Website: lowes
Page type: billing-address
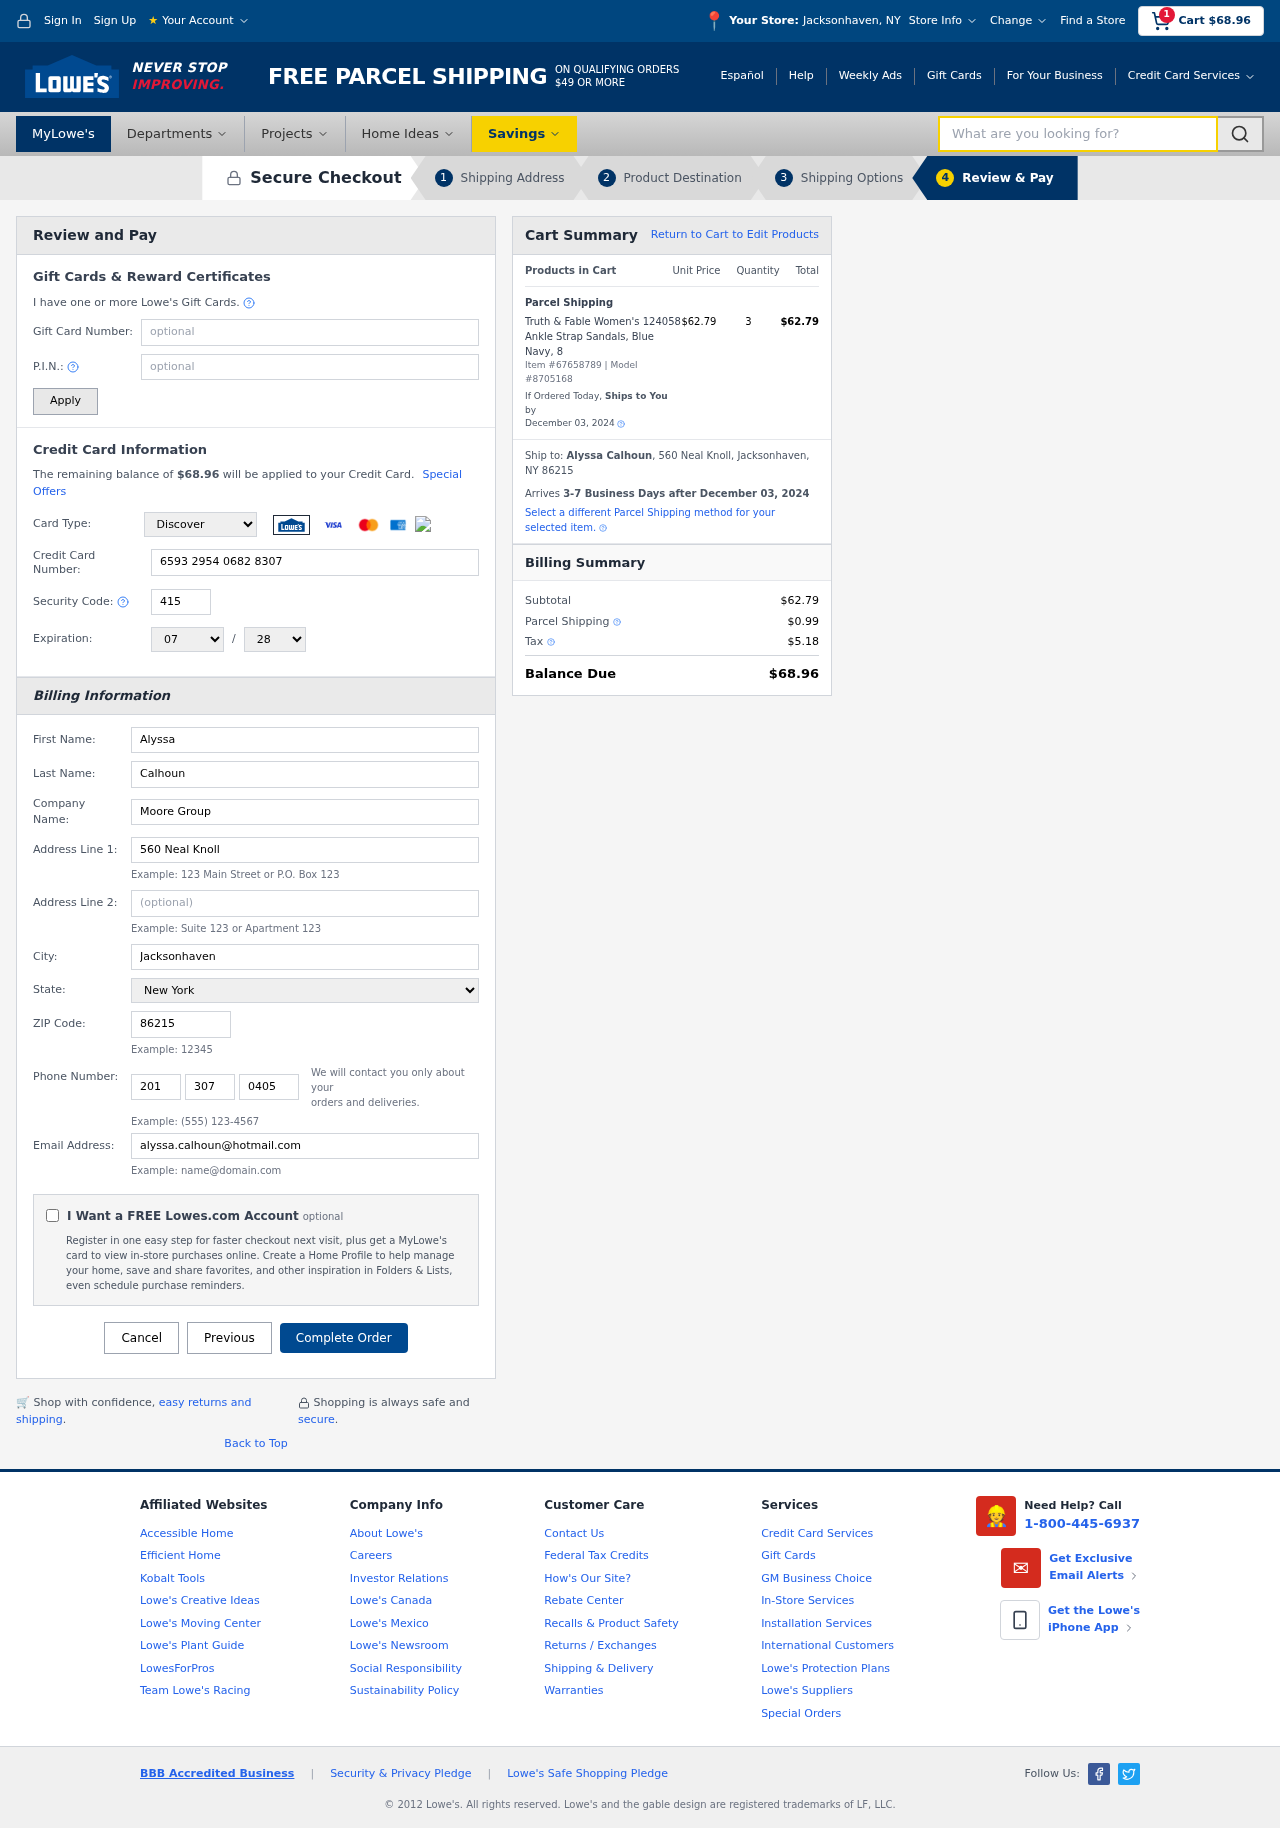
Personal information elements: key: PII_CARD_CVV
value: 415
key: PII_CARD_EXPIRY_MONTH
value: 07
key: PII_CARD_EXPIRY_YEAR
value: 28
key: PII_CARD_NUMBER
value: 6593 2954 0682 8307
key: PII_CARD_TYPE
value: Discover
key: PII_CITY
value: Jacksonhaven
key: PII_CITY_STATE
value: Jacksonhaven, NY
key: PII_COMPANY
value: Moore Group
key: PII_EMAIL
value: alyssa.calhoun@hotmail.com
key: PII_FIRSTNAME
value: Alyssa
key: PII_FULLNAME
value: Alyssa Calhoun
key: PII_LASTNAME
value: Calhoun
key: PII_PHONE_AREA
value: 201
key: PII_PHONE_PREFIX
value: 307
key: PII_PHONE_SUFFIX
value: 0405
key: PII_POSTCODE
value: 86215
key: PII_STATE
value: New York
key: PII_STREET
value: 560 Neal Knoll
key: PII_CITY_STATE_ZIP
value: Jacksonhaven, NY 86215
Product elements: key: PRODUCT1_NAME
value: Truth & Fable Women's 124058 Ankle Strap Sandals, Blue Navy, 8
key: PRODUCT1_PRICE
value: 62.79
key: PRODUCT1_QUANTITY
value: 3
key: PRODUCT_ITEM_NUMBER
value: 67658789
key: PRODUCT_MODEL_NUMBER
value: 8705168
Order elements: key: ORDER_SUBTOTAL
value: $68.96
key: ORDER_TOTAL
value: $68.96
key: ORDER_SHIPPING_DATE
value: December 03, 2024
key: ORDER_SUBTOTAL
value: $62.79
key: ORDER_DELIVERY_DATE
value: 3-7 Business Days after December 03, 2024
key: ORDER_SHIPPING_DATE2
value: December 03, 2024
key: ORDER_SUBTOTAL2
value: $62.79
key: ORDER_SHIPPING_COST
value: $0.99
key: ORDER_TAX
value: $5.18
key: ORDER_TOTAL2
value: $68.96
Search elements: key: HEADER_SEARCH
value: What are you looking for?